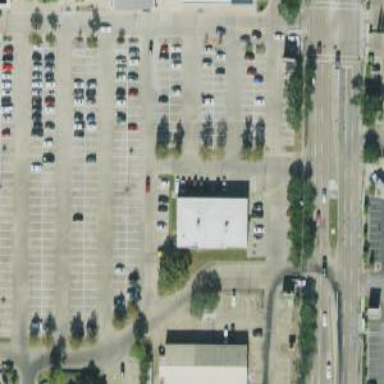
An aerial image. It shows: Parking space.